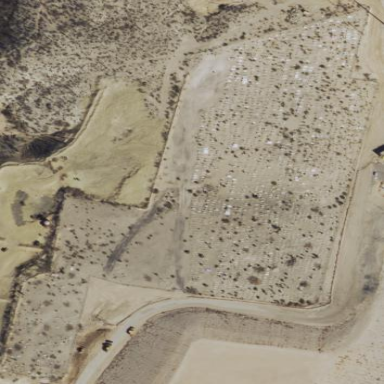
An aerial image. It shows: Cemetery.